Question: I have a report that show some info about cities.I want to show the state name below all cities along with a state.
such this image:

how I can do this similar to image (not Exactly) with ms chart ?
thanks
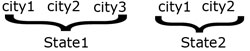
Answer: You can add 2 rows of CustomLabels, e.g.:
'''
private void FillChart()
{
// fill the data table with values
var dt = new DataTable();
dt.Columns.Add("Id", typeof(int));
dt.Columns.Add("City", typeof(string));
dt.Columns.Add("State", typeof(string));
dt.Columns.Add("Population", typeof(int));
dt.Rows.Add(0, "City1", "State1", 100);
dt.Rows.Add(1, "City2", "State1", 30);
dt.Rows.Add(2, "City3", "State1", 40);
dt.Rows.Add(3, "City1", "State2", 80);
dt.Rows.Add(4, "City2", "State2", 70);
// bind the data table to chart
this.chart1.Series.Clear();
var series = this.chart1.Series.Add("Series 1");
series.XValueMember = "Id";
series.YValueMembers = "Population";
series.ChartType = SeriesChartType.Column;
this.chart1.DataSource = dt;
this.chart1.DataBind();
// custom labels
foreach (var g in dt.AsEnumerable().GroupBy(x => x.Field<string>("State")))
{
string state = g.Key;
var cities = g.Select(r => new { Id = r.Field<int>("Id"), City = r.Field<string>("City") });
// find min-max
int min = cities.Min(y => y.Id);
int max = cities.Max(y => y.Id);
// city labels
foreach (var city in cities)
{
var label = new CustomLabel(city.Id - 1, city.Id + 1, city.City, 0, LabelMarkStyle.None);
this.chart1.ChartAreas[0].AxisX.CustomLabels.Add(label);
}
// city states
var statelabel = new CustomLabel(min, max, state, 1, LabelMarkStyle.LineSideMark);
this.chart1.ChartAreas[0].AxisX.CustomLabels.Add(statelabel);
}
}
'''
Result is pretty similar: